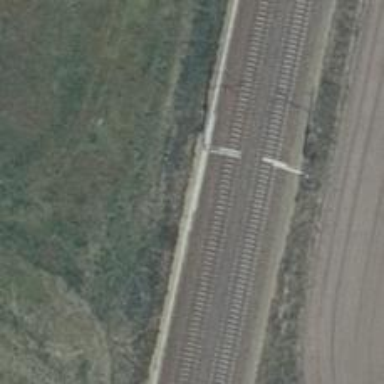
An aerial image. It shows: Milestone along the railway with catenary mast.